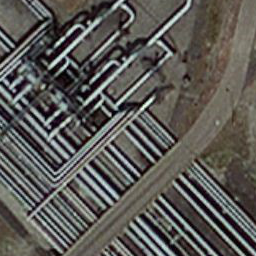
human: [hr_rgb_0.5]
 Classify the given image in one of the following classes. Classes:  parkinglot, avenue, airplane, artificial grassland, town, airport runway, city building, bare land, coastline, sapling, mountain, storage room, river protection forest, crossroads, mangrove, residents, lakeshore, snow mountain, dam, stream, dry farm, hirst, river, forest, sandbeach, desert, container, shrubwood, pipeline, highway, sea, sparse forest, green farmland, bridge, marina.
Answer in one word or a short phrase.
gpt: pipeline